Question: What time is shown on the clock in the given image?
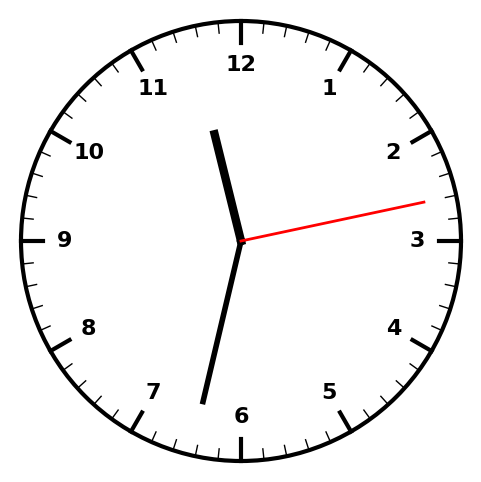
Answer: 11:32:13